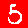
Digit: 5